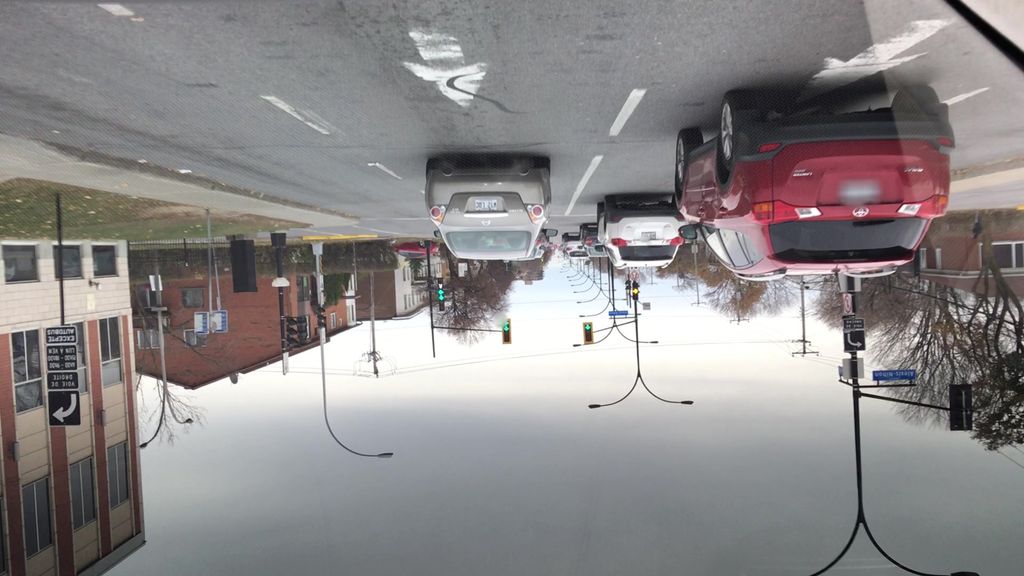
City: montreal